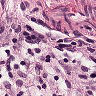
Metastatic tissue present: no